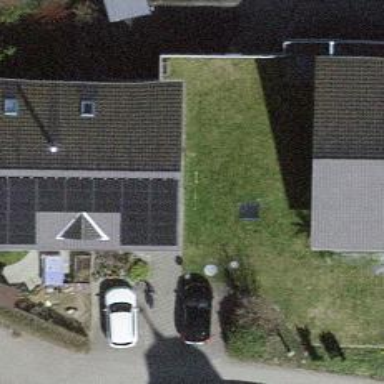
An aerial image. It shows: Solar power generator utilizing photovoltaic technology with solar photovoltaic panels.